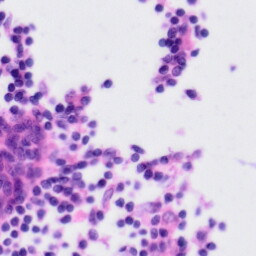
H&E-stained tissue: Tonsil